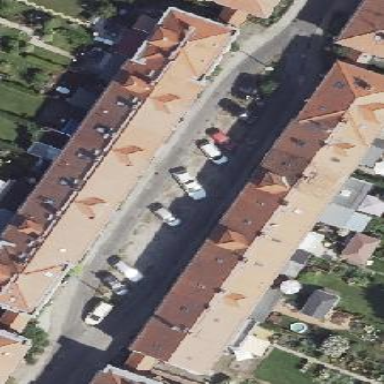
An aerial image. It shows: Terrace building with hipped roof shape.